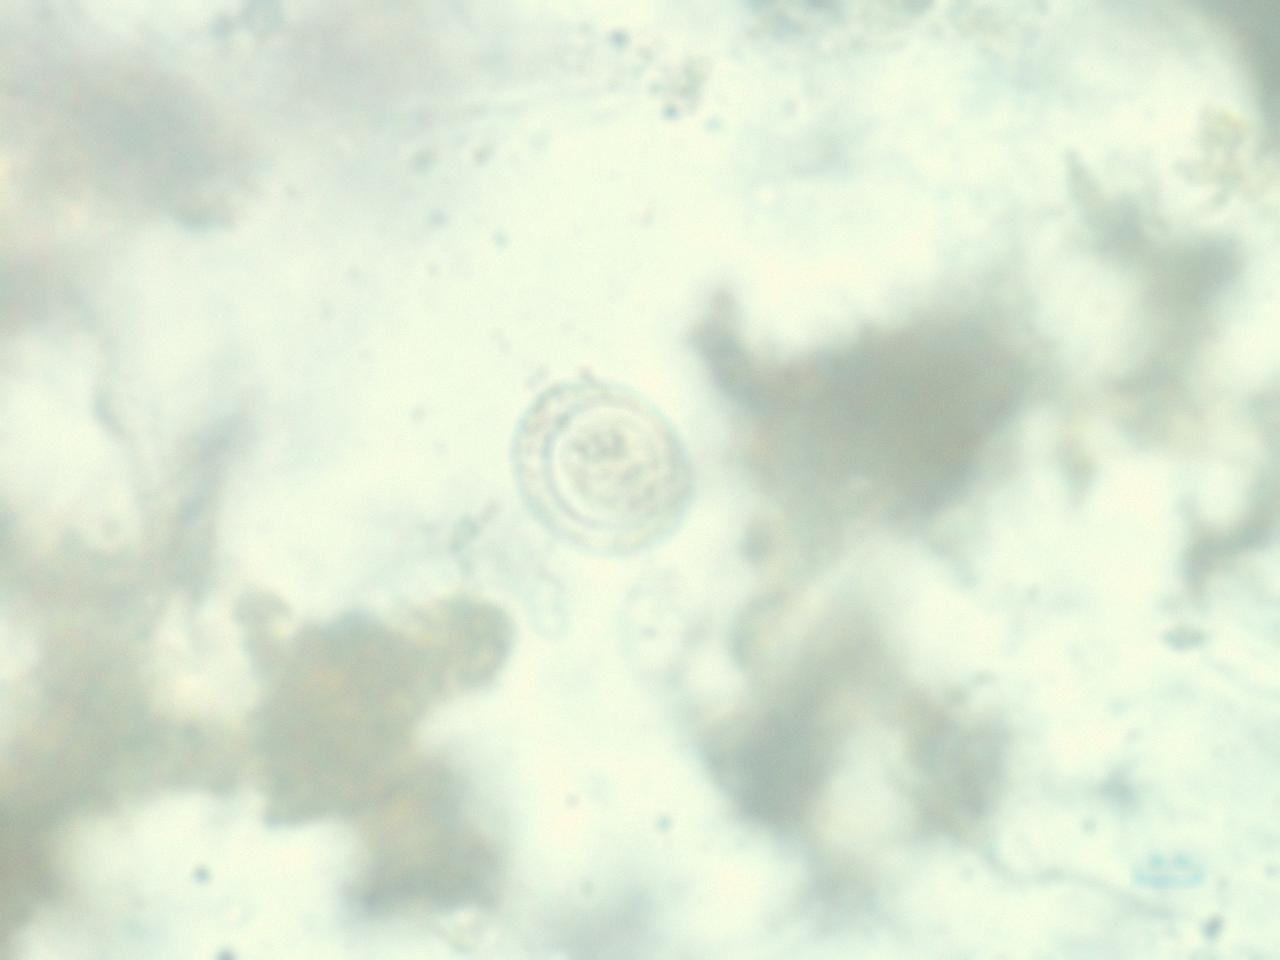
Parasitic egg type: Hymenolepis nana